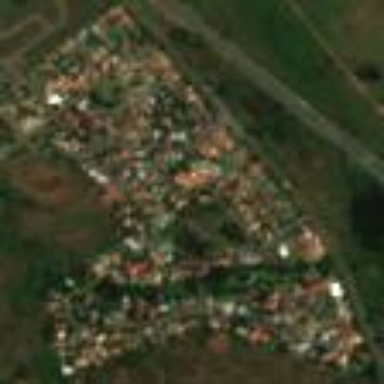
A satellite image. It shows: Gated residential area in the suburb.